Frequency: 85000
Velocity: 0,2635
Power: 46,6
Pulse duration: 0,0000001
Pass count: 1
Magnification: 10
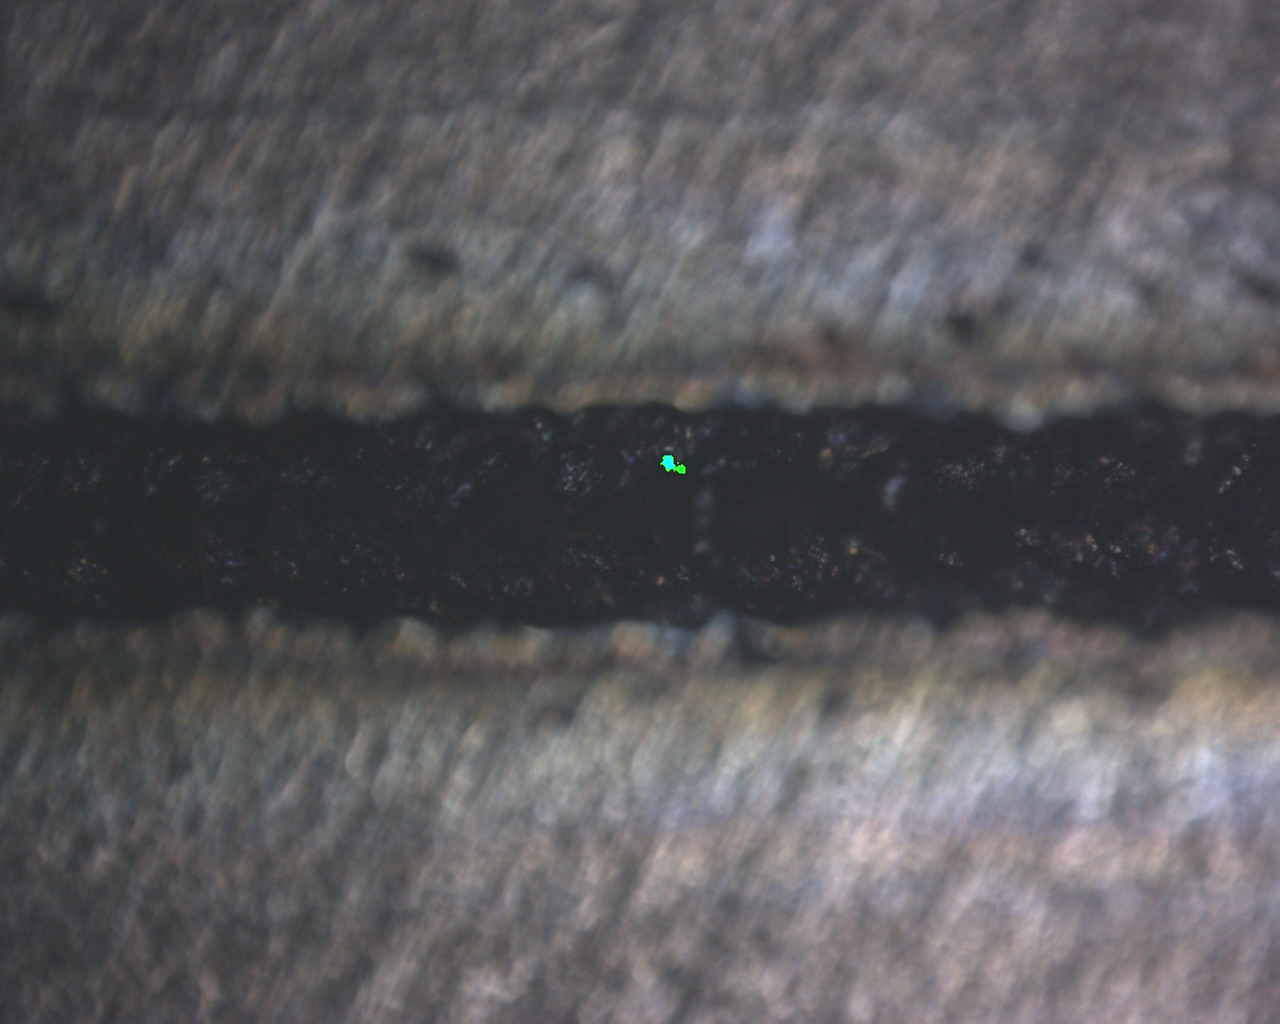
Measured width: 111.029
Other width: 95.187